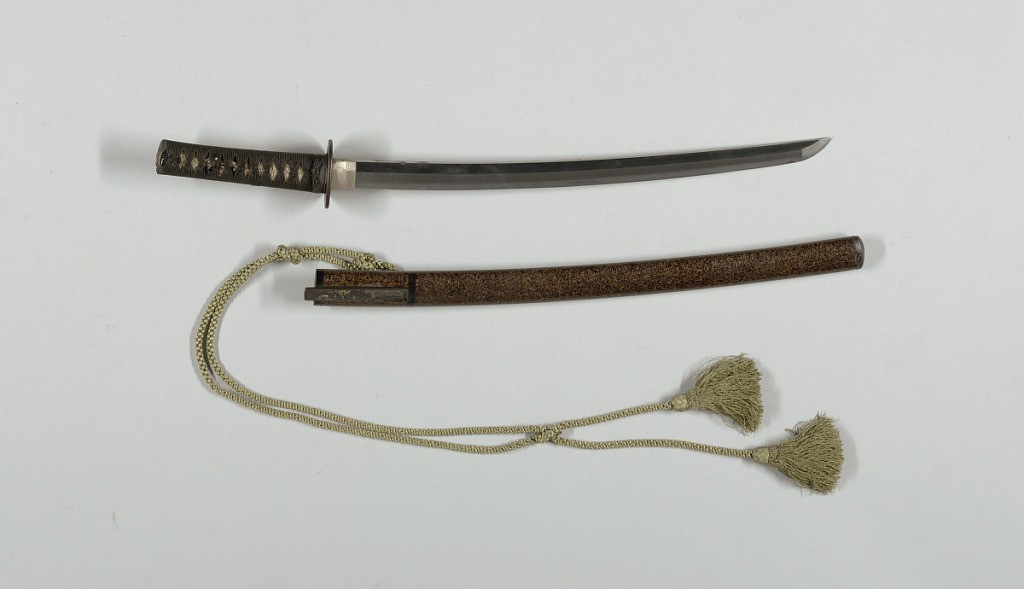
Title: Wakizashi Sword and Scabbard
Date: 17th–19th century
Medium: Steel, iron, bronze, silk cord
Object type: sword and scabbard
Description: Blade of kaku mune shape; suguha yakiba (temper marking); ungrooved; unsigned. Scabbard (Saya) of wood covered with black lacquer with flat inlay like chopped straw (warakuji); mounted with kojiri of iron inlaid with sentoku in design of maple leaf; kurikata of black lacquered wood, gold ?¯-shitodome, horn opening. Green silk sageo. 1 Hilt (tsuka) of wood covered with ''same'' wrapped with black silk braid in hishigata pattern; mounted with fuchi-kashira  in shibuichi inlaid with gold and copper, and gilt (?) menuki. Kozuka: omote, sentokudo; ura, akagane; kin nunome zogan. Design Asazuma.